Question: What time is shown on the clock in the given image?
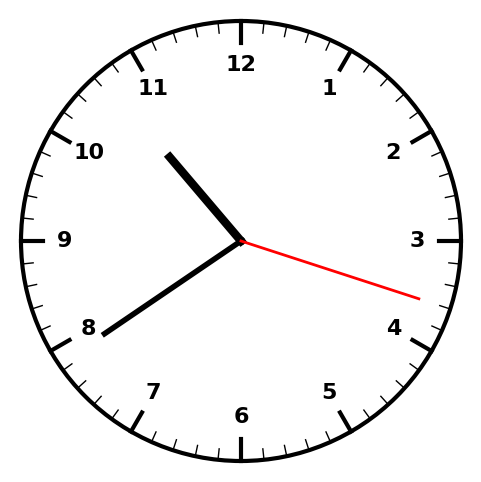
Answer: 10:39:18